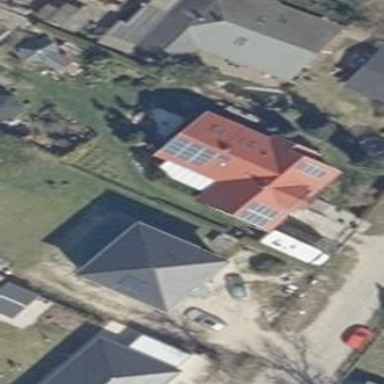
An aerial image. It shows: Simple and straightforward house.